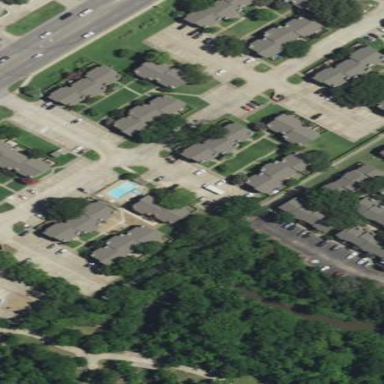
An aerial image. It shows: Residential area with apartments.